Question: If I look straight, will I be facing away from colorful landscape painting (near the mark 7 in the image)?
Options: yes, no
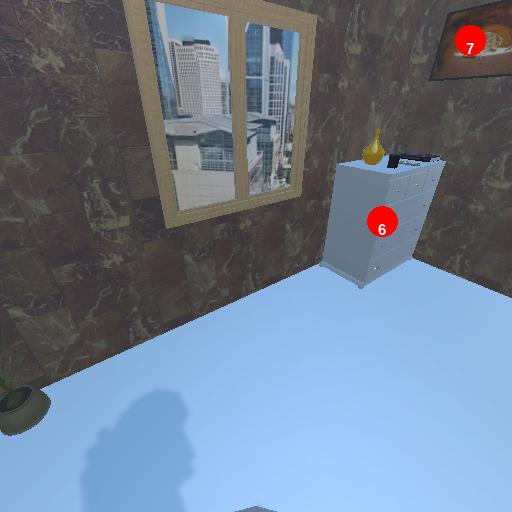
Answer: yes